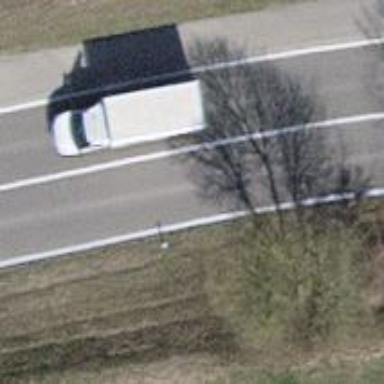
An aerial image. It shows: Primary road with asphalt surface.